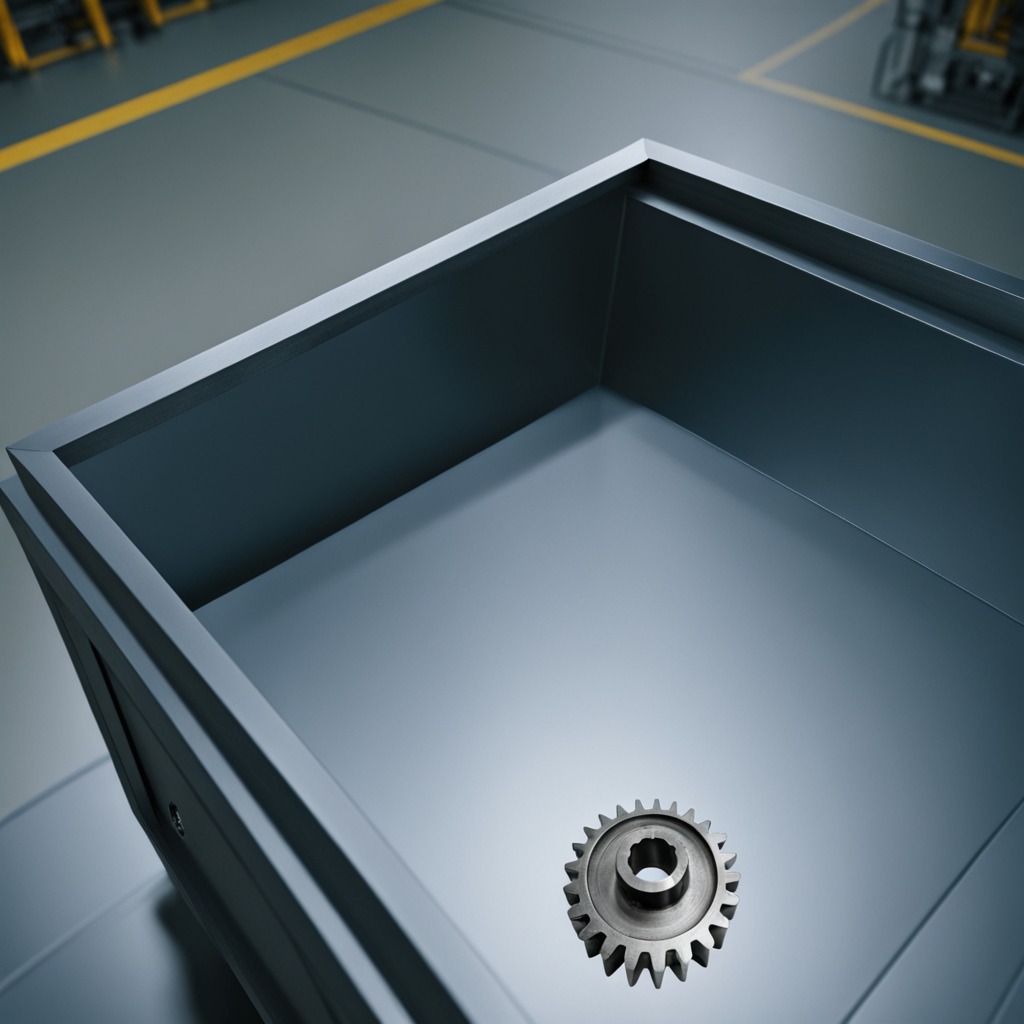
A steel gear with teeth is lying on the toolbox surface.